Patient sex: M
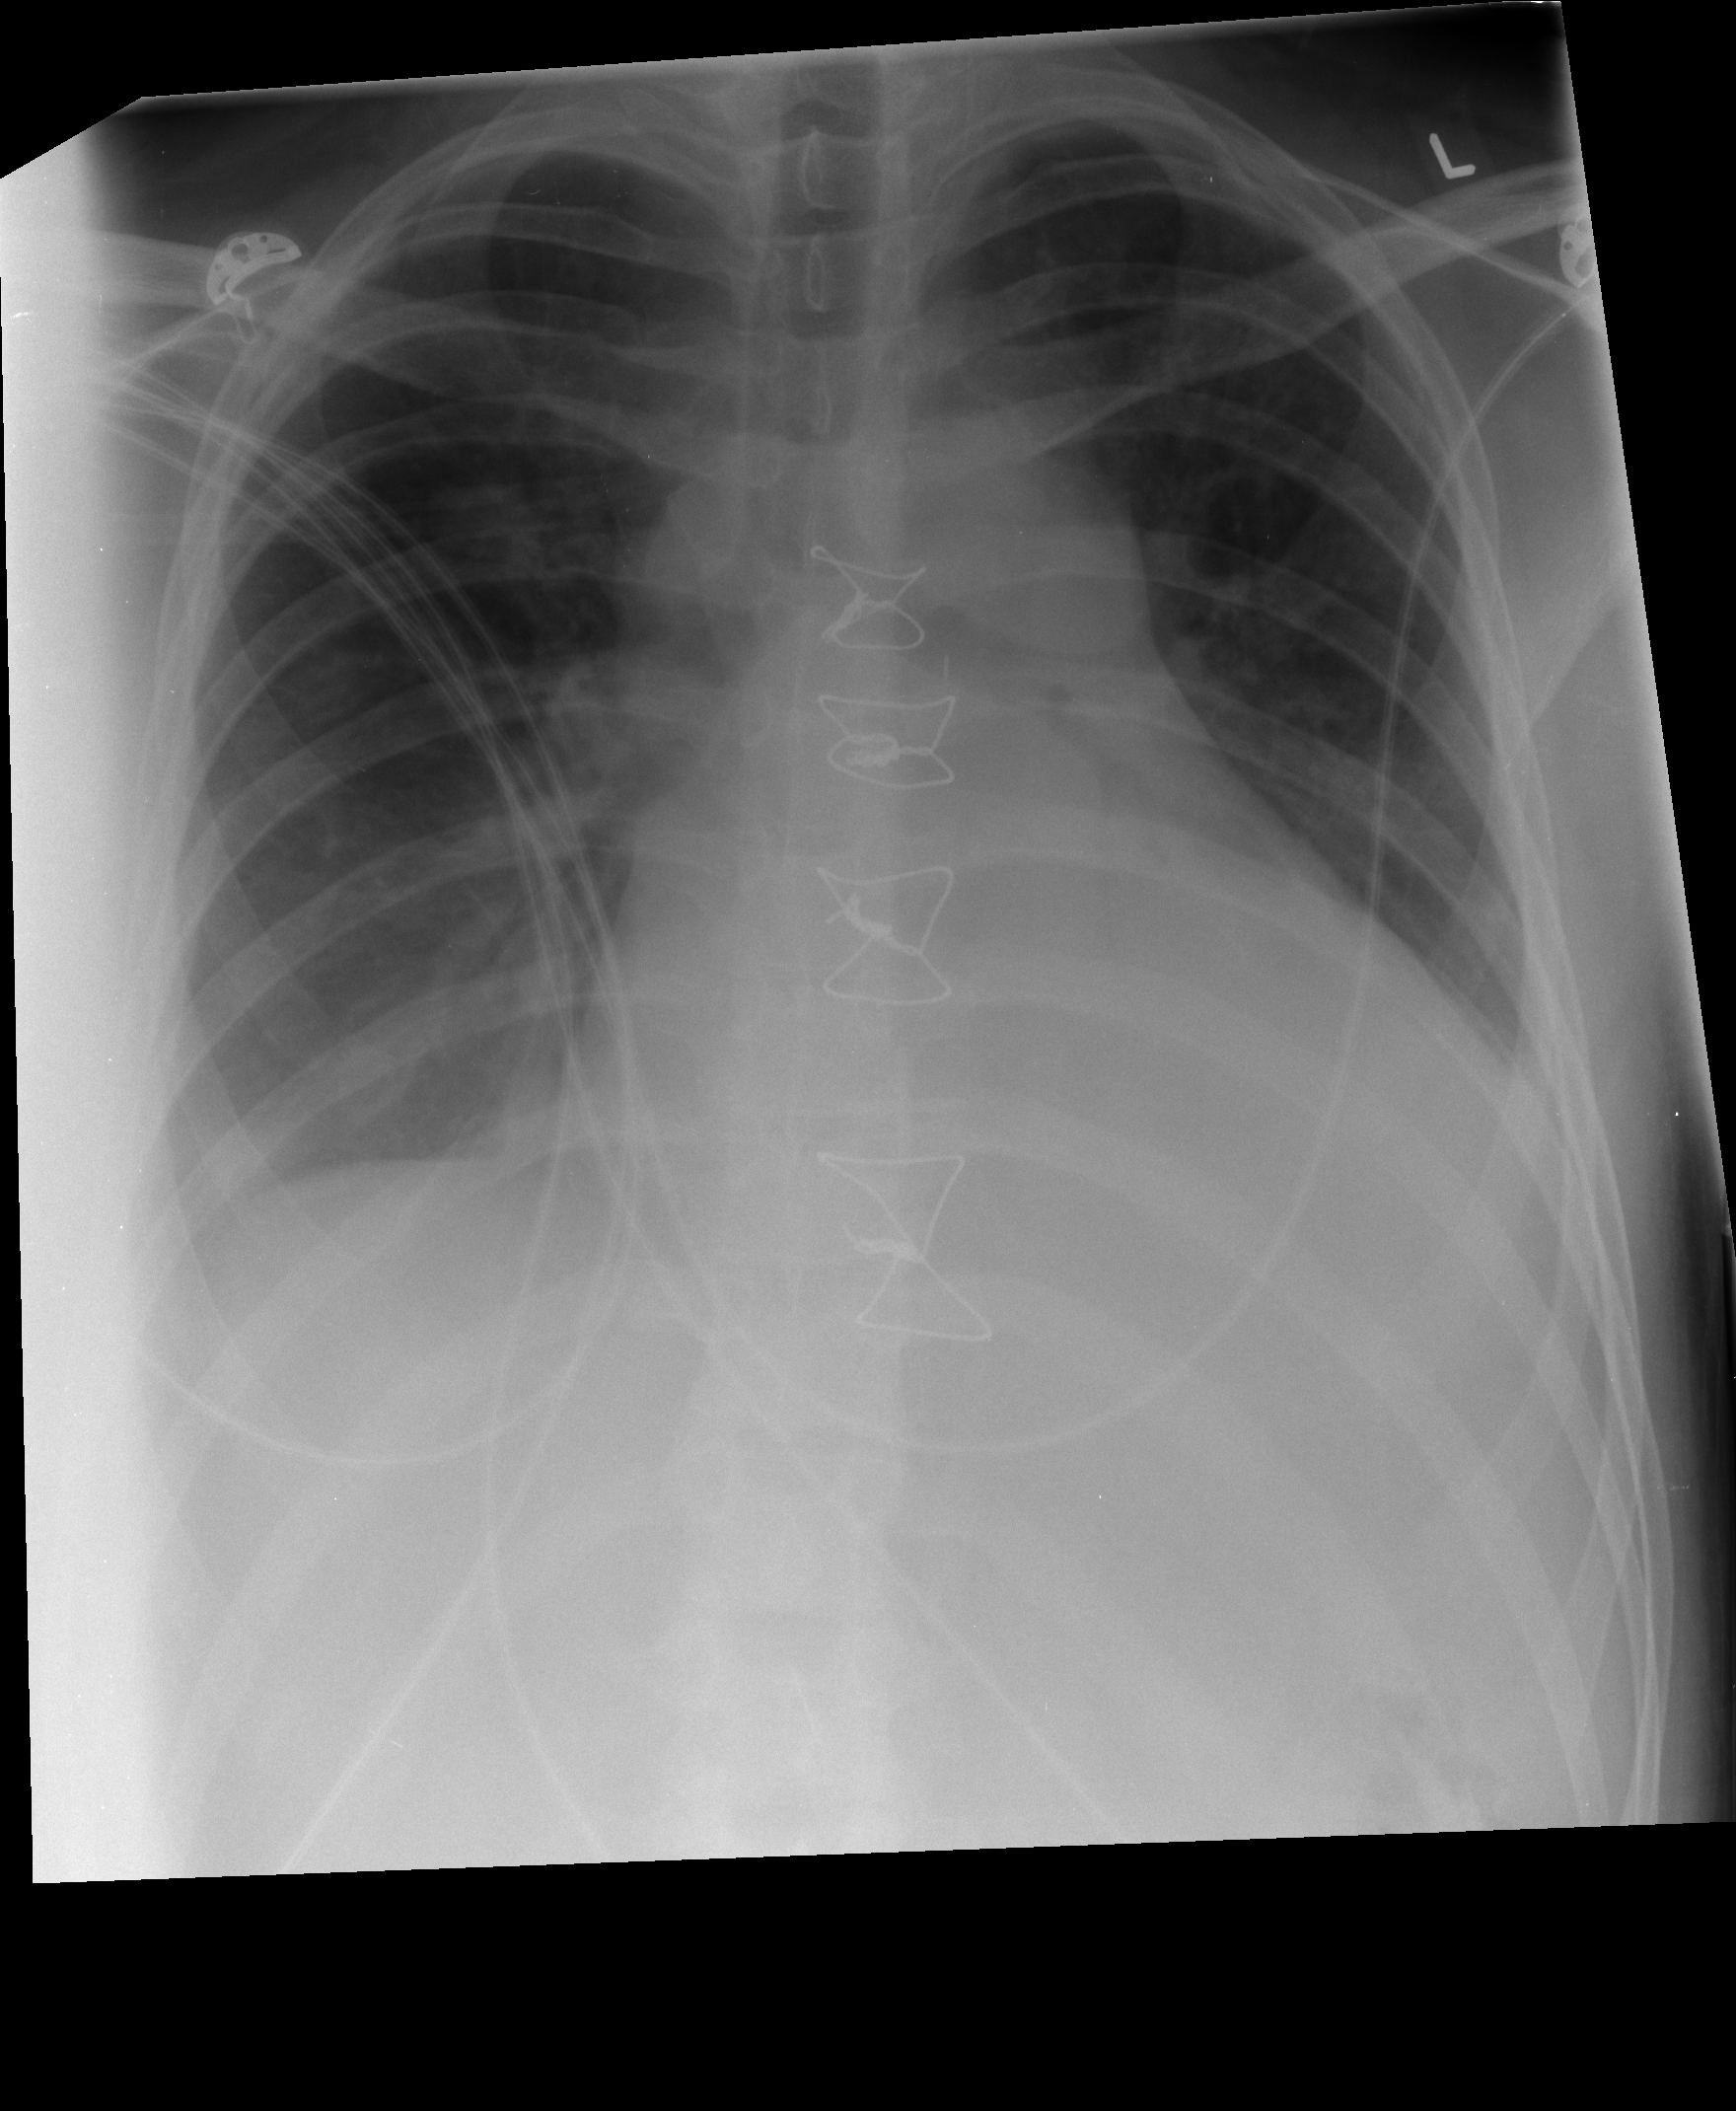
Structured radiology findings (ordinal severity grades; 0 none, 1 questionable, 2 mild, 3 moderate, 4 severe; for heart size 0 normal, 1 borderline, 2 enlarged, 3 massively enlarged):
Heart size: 3
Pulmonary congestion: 0
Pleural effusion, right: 0
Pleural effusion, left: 0
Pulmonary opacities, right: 0
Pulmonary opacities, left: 0
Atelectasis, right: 1
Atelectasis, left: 2